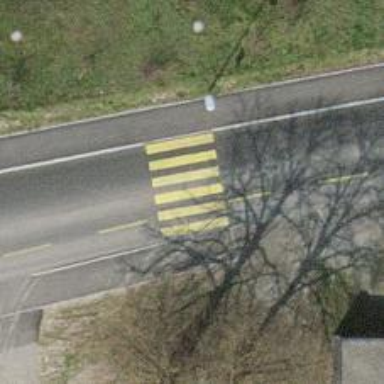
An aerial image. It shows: Uncontrolled footway crossing with markings.